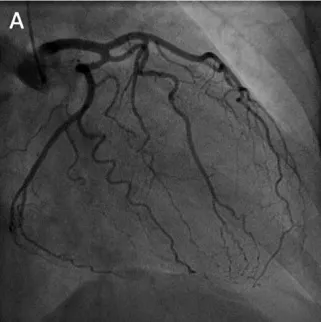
Invasive coronary angiography (ICA) with intravascular imaging by optical coherence tomography (OCT). (A,B) ICA of the left coronary arteries revealing an absence of significant coronary artery disease.
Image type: radiology (x_ray)